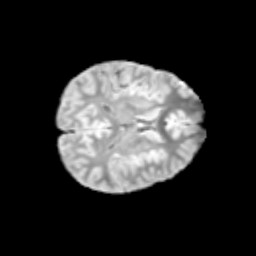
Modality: T2w
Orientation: axial
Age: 12
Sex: male
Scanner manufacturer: siemens
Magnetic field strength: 3 T
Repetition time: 3.8 s
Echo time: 0.07 s